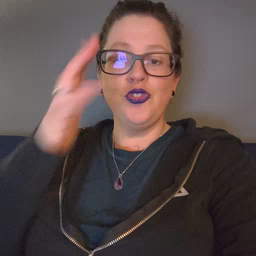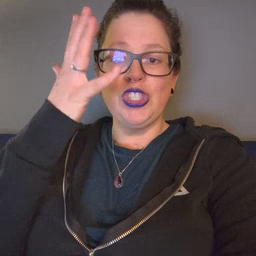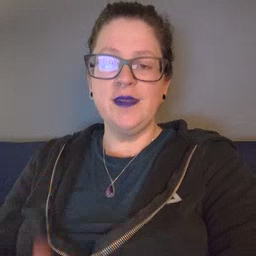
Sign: tree